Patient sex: M
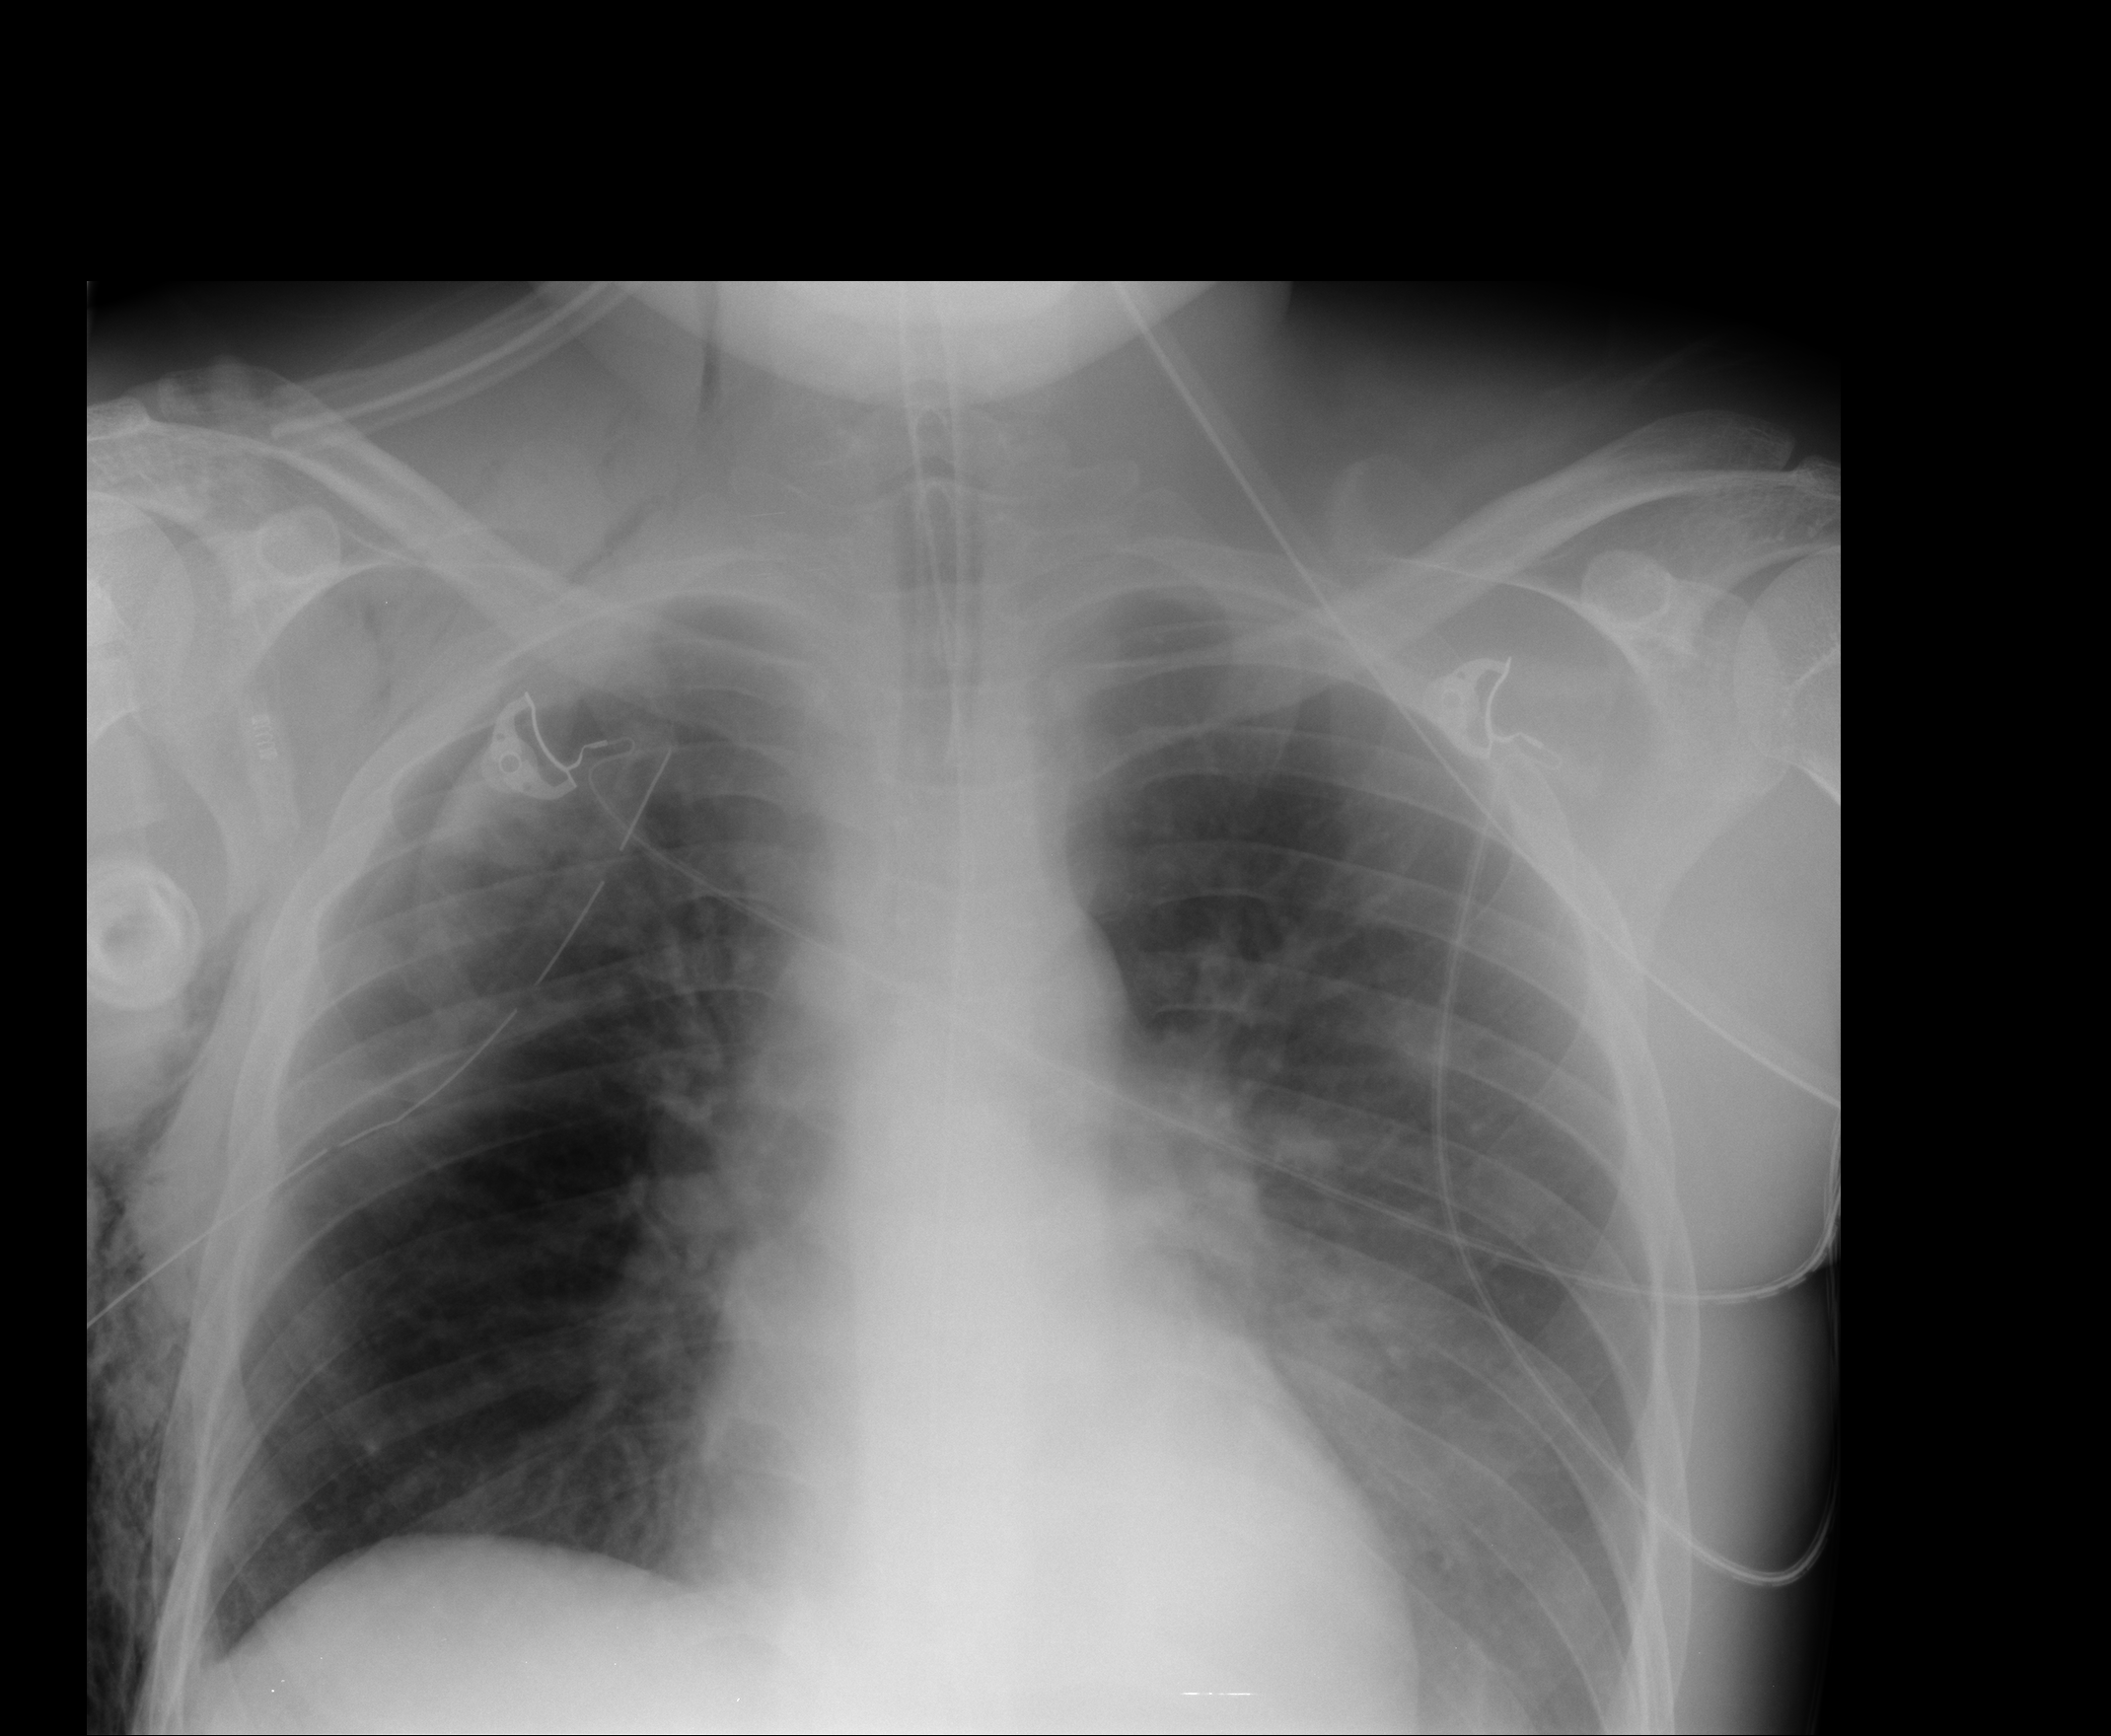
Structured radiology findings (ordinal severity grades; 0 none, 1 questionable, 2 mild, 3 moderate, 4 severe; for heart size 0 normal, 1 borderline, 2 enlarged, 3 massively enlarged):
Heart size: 0
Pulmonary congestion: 0
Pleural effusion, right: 0
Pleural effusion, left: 2
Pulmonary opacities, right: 0
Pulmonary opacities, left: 1
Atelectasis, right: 2
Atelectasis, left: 3